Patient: sex F, age 31
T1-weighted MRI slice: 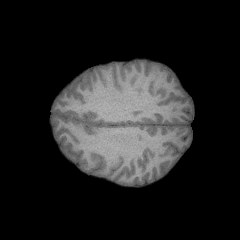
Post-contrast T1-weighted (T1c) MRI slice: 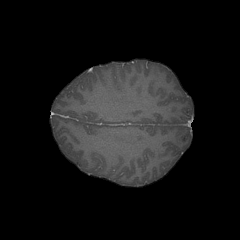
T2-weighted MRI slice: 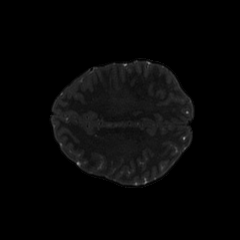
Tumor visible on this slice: no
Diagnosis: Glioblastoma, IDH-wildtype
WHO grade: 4